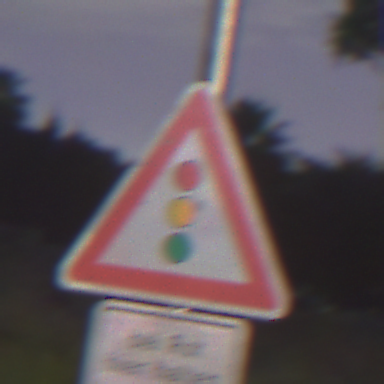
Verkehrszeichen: Lichtzeichenanlage
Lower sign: HinweisDurchVerbaleAngabe5
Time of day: Night
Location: Outdoor (Suburban)
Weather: PartlyCloudy
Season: NotSpecified
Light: Artificial